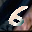
Label: 6